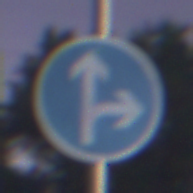
Verkehrszeichen: VorgeschriebeneFahrtrichtungGeradeausOderRechts
Umgebung: Outdoor, Suburban
Tageszeit: Night
Wetter: PartlyCloudy
Licht: Artificial
Jahreszeit: NotSpecified
Kontrast: HighContrast